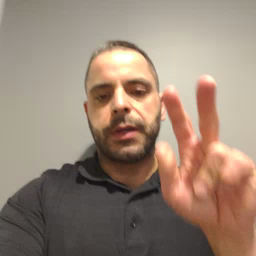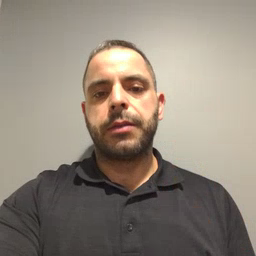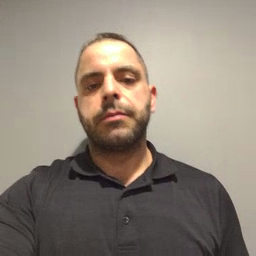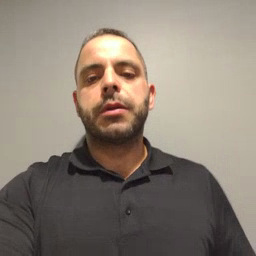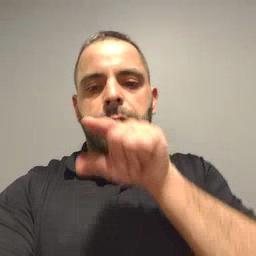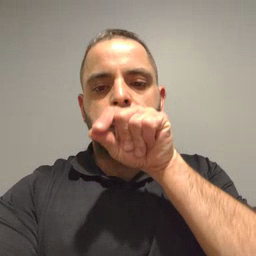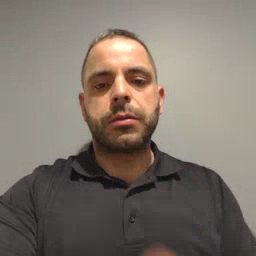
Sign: bird